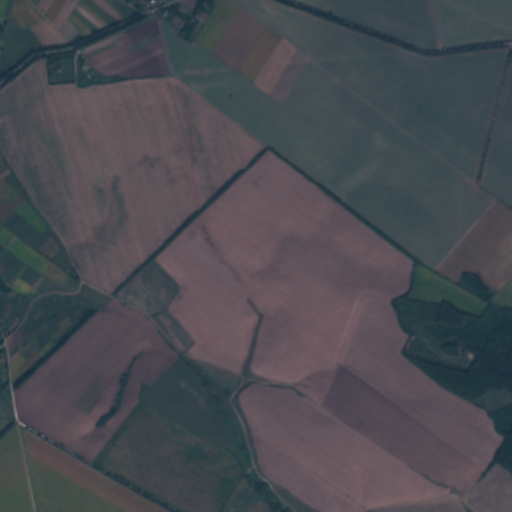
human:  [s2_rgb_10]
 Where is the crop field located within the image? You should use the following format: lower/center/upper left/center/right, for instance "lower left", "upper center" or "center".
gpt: The crop field is located in the lower right of the image.
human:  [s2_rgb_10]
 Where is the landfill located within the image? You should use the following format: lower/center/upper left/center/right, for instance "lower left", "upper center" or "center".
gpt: The landfill is located in the upper left of the image.
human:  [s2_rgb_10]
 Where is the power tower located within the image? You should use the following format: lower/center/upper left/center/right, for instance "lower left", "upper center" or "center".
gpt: The power tower is located in the upper of the image.
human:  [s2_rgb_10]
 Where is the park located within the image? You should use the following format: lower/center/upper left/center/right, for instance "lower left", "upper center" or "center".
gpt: There is no park in the image.